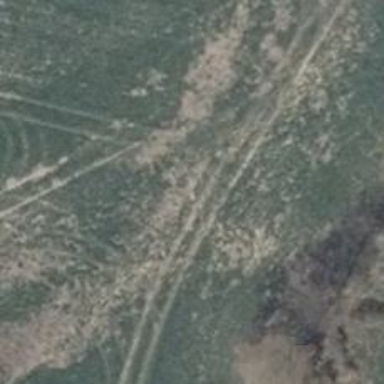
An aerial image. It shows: Abandoned railway with historical significance.